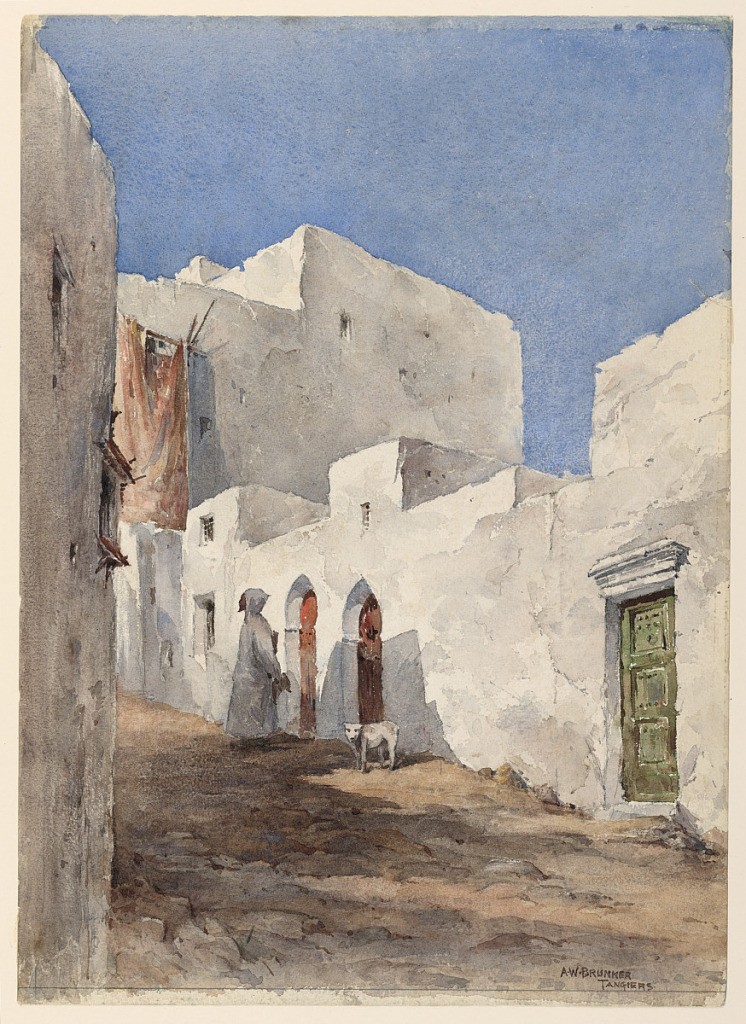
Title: Tangiers
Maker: Arnold William Brunner, American, 1857–1925
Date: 1891
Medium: Graphite, brush and watercolor on paper
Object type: Drawing
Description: A narrow street on a slope, with a profile view of a figure, wearing a white a white hooded cloak standing before a doorway. Animal stands near him.